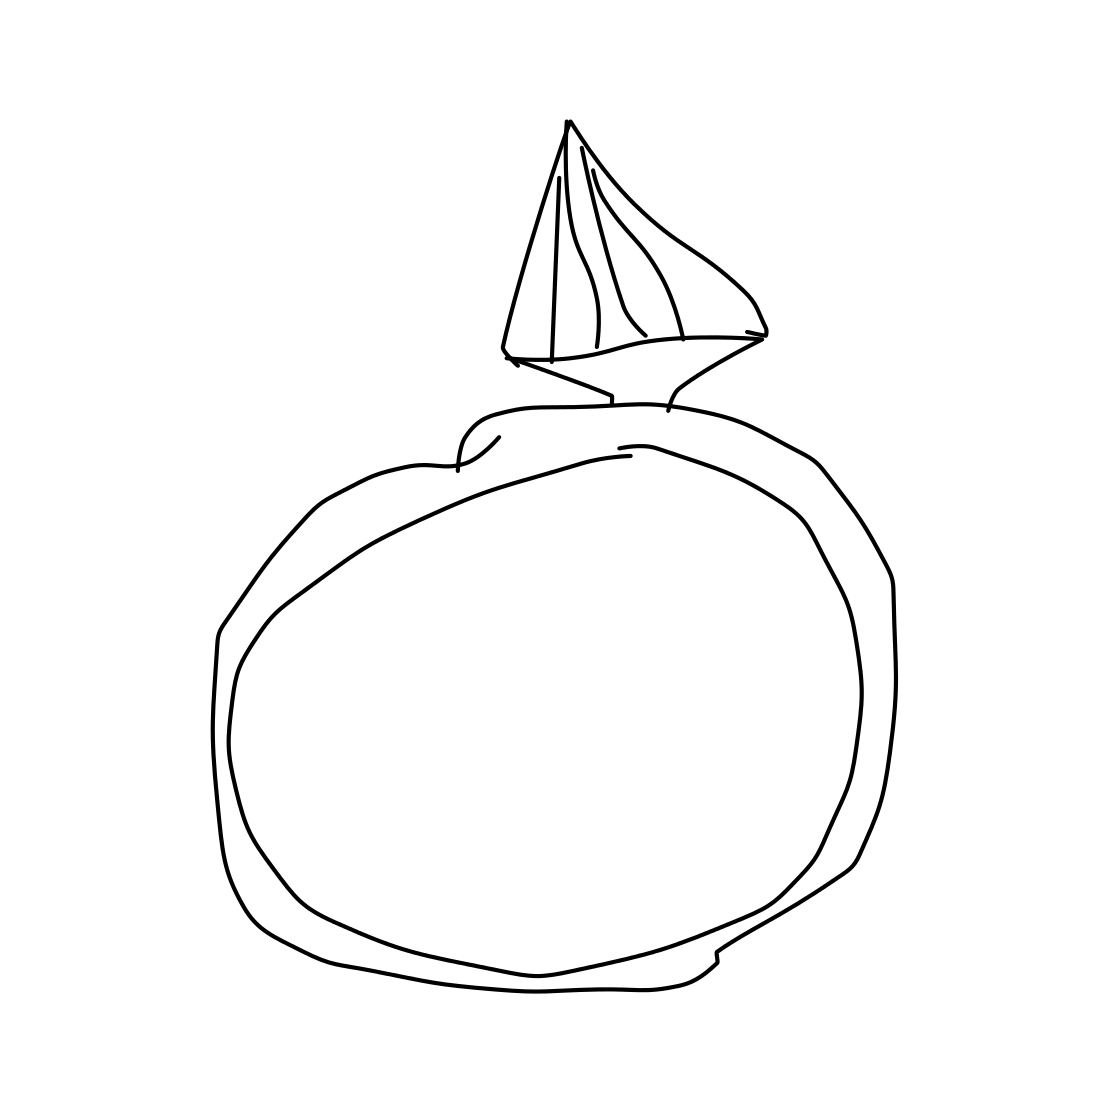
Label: diamond